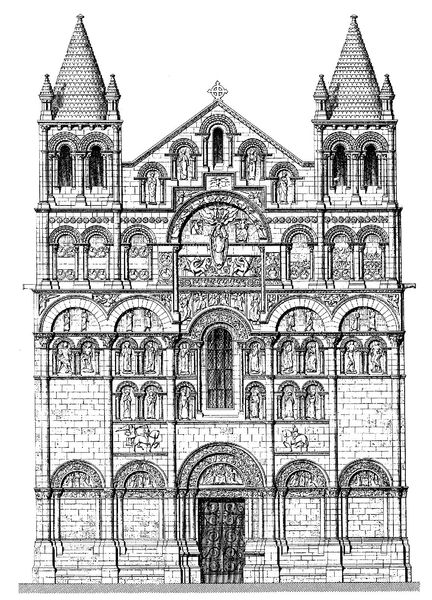
Titel: Kathedrale in Angoulême
Standort: Angoulême (EU - F)
Schlagwörter: fenster, skizze, zeichnung, gebäude, architektur, kirche, front, fassade, figuren, zinnen, bögen, türmchen, türme, dom, mauerwerk, radierung, portal, mittelalter, romanik, maria, nischen, westwerk, doppelfenster, figuten